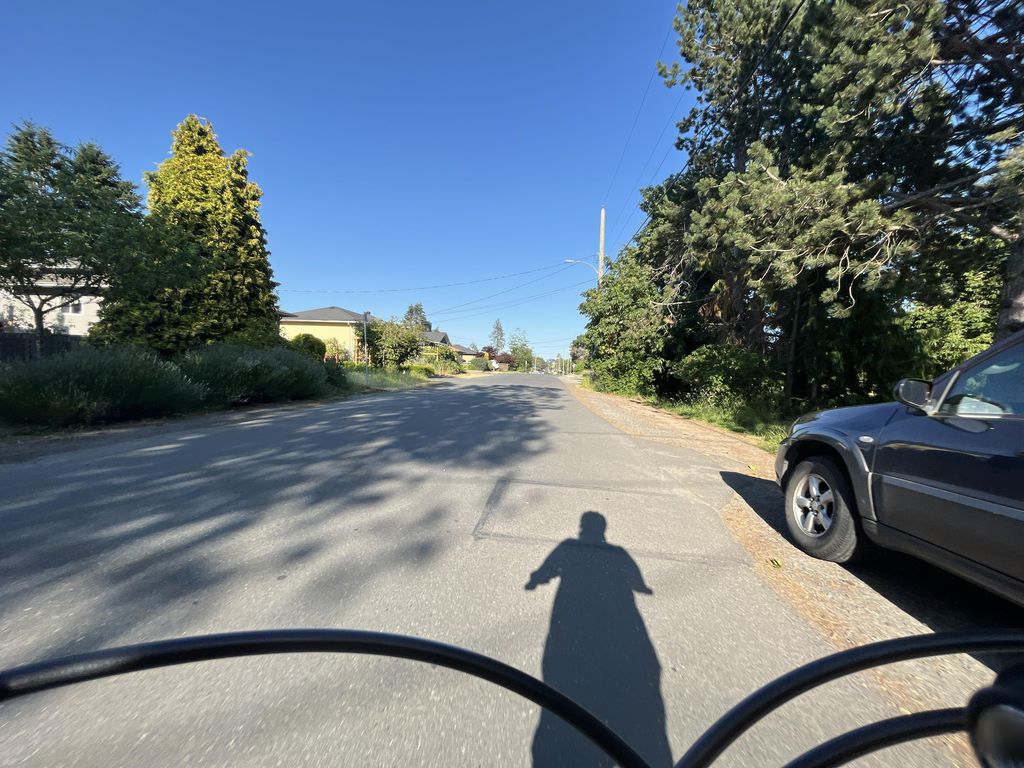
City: victoria